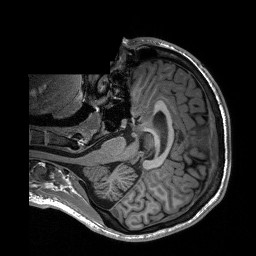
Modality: T1w
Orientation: axial
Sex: male
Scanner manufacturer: siemens
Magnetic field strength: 3 T
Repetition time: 2.3 s
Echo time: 0.00197 s